Question: I am looking for a software to tunnel RDP or other binary TCP traffic through a HTTPS tunnel. Because many clients only have HTTP/S permitted (only port 80 and 443 open in the firewall).
But there's a need to forward RDP (and other protocols) from machines in DMZ to clients.
7
<URL>
Is there any kind of open source or enterprise software for this problem?
## Bad solutions
Solutions like <URL>
## Good solutions
<URL>
If it would be possible that the tunnel client would not be a dedicated server but a java applet of flash running within the clients browser, it would match by 100% my needs.
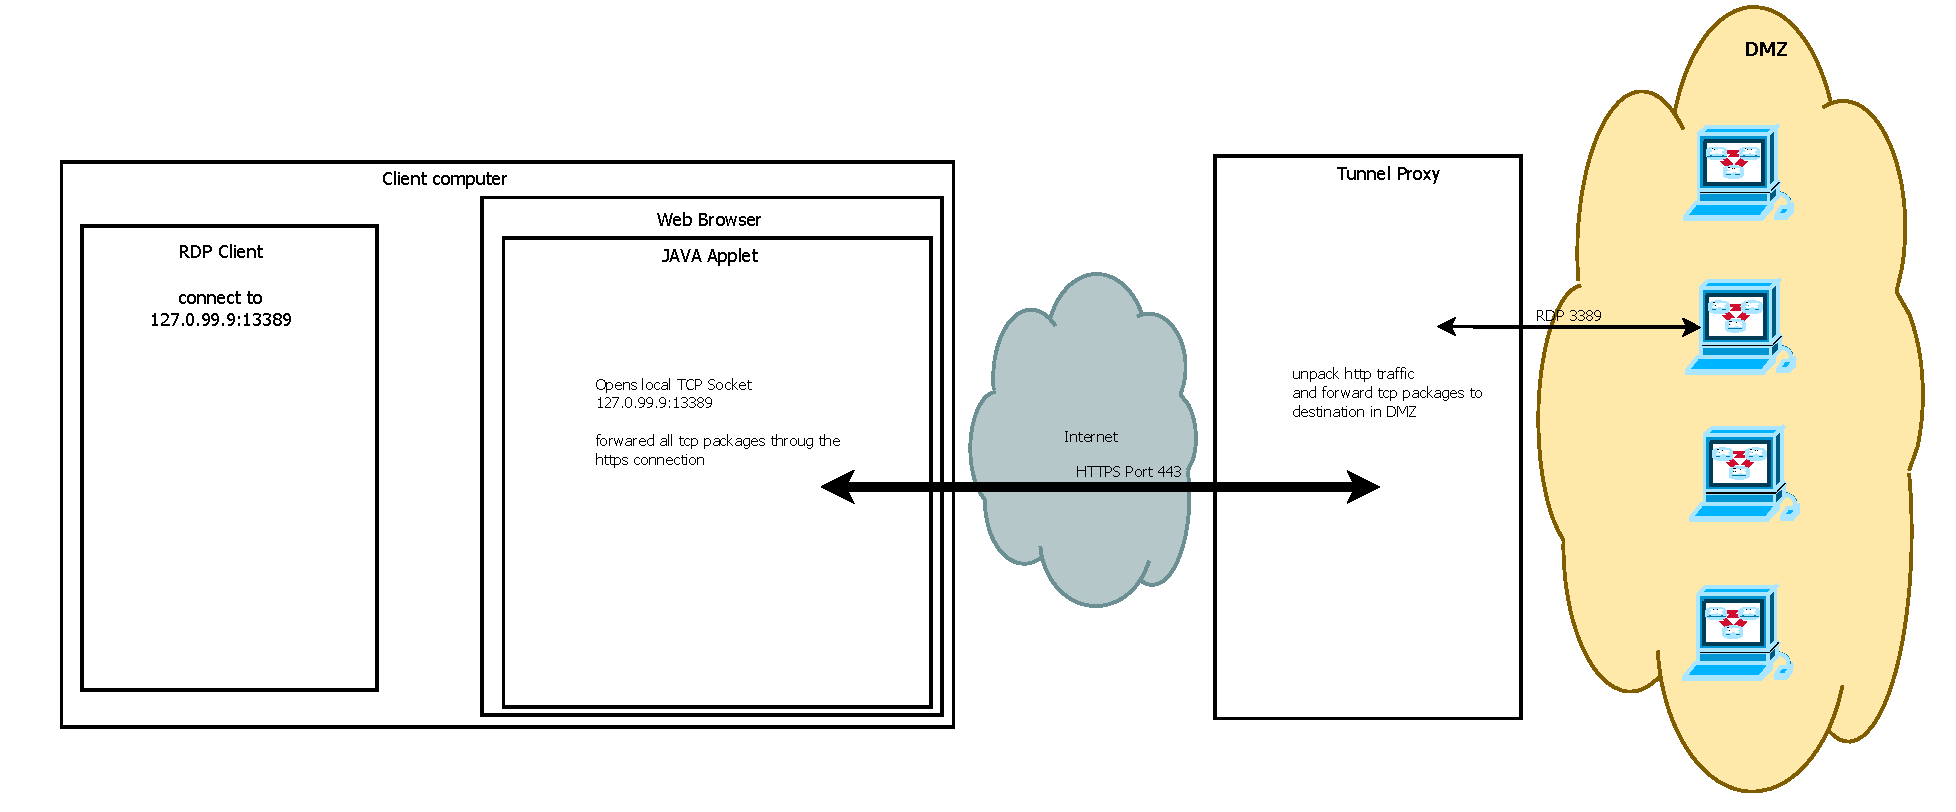
Answer: There are a huge number of projects that tunnel TCP over HTTP(S). You will have to do a bit of work to select the one that best suits your needs (and probably modify it slightly).
- <URL>, Corkscrew, htunnel, ...
I think SuperTunnel and JHttpTunnel can both be included in an applet or Java app of your own on the client side, they do not need to run as standalone proxies.
Netty will also do that, but (I think) it requires that your server also use Netty: in other words, it allows you to replace regular TCP 'connect()' to a server using Netty with TCP-over-HTTP 'connect()', but does not proxy arbitrary connections to other servers (unless you write your own simple proxy).